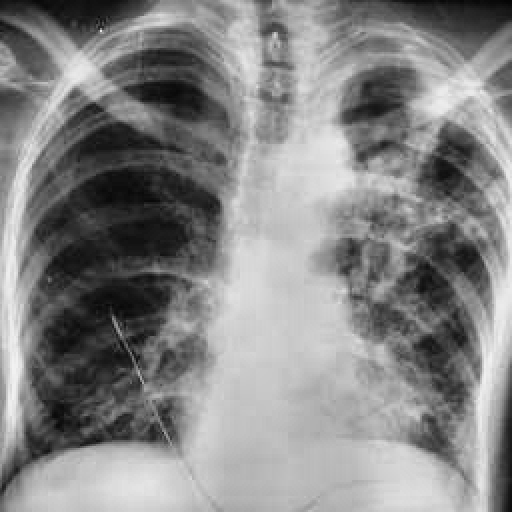
Finding: TUBERCULOSIS